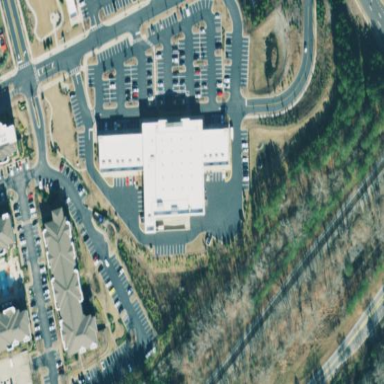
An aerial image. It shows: Retail building.